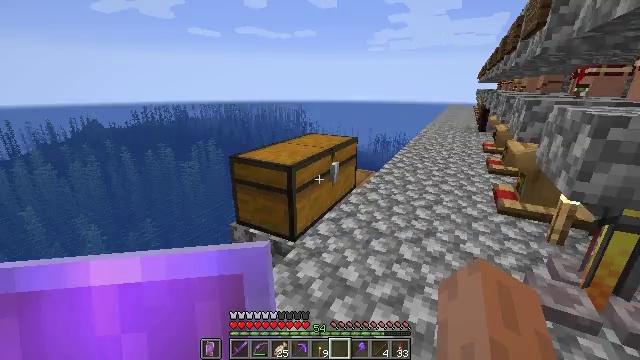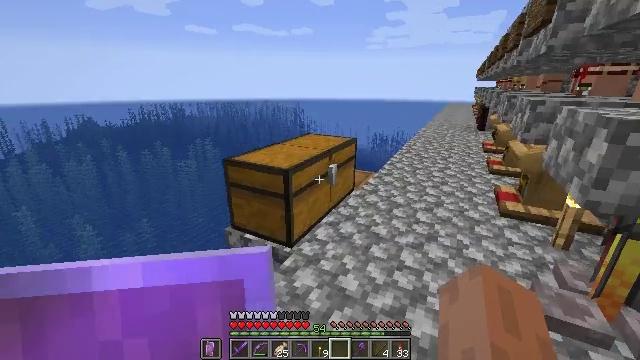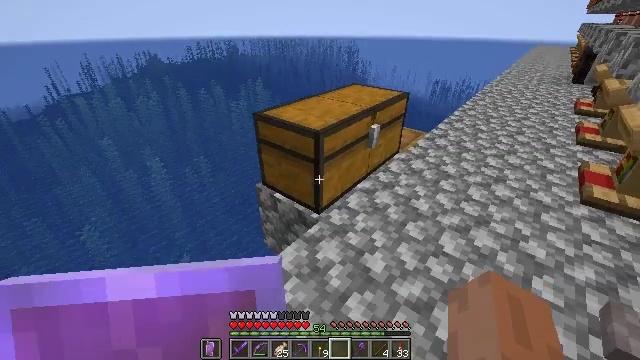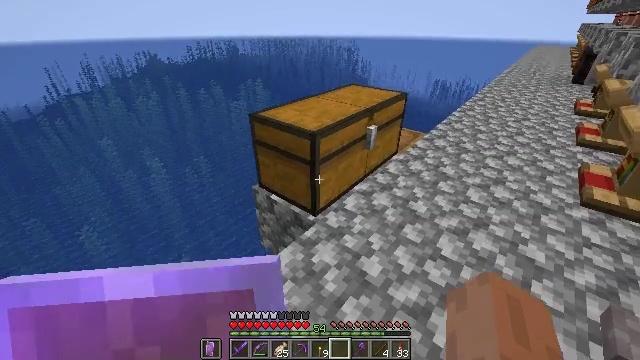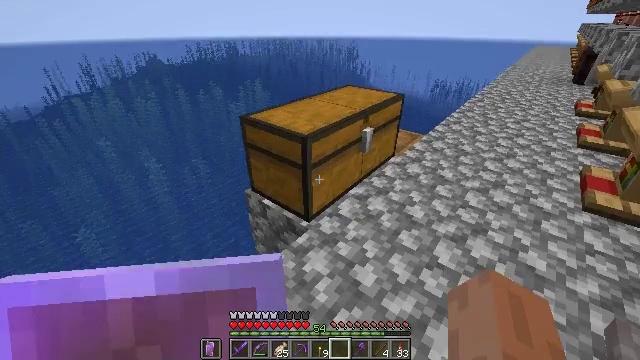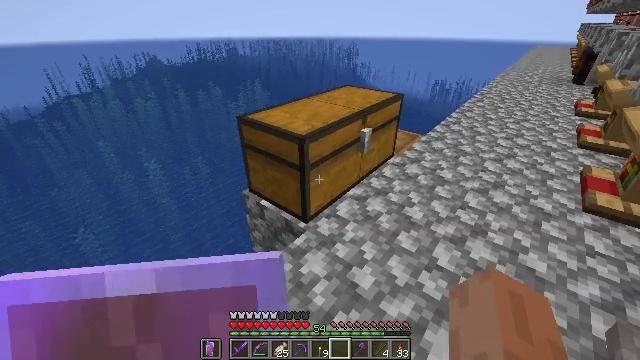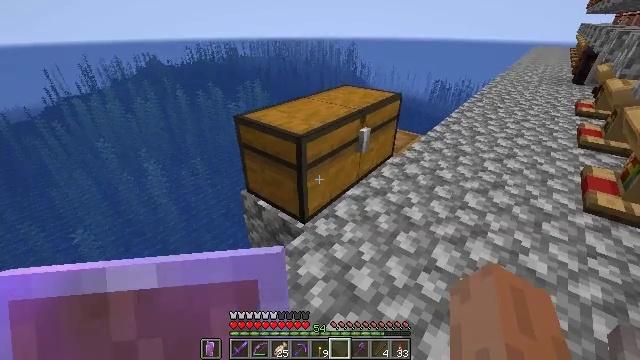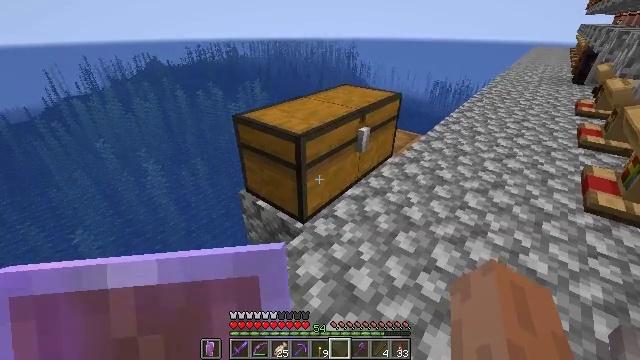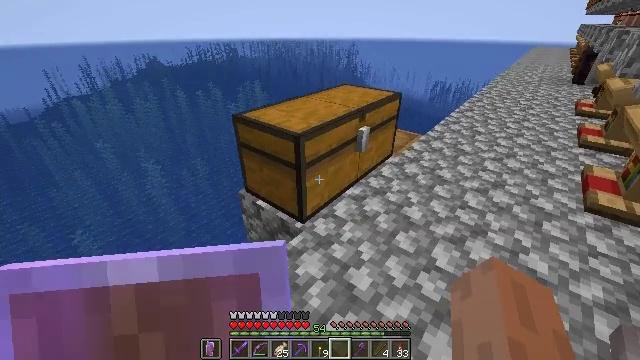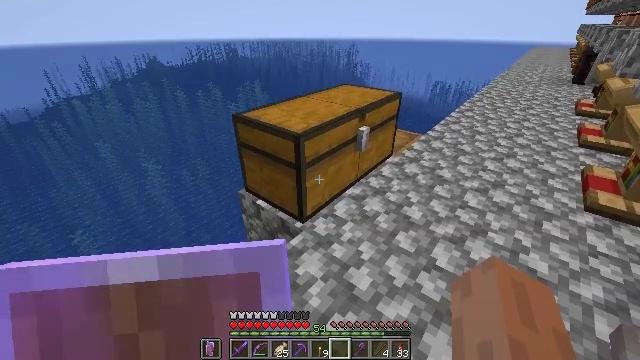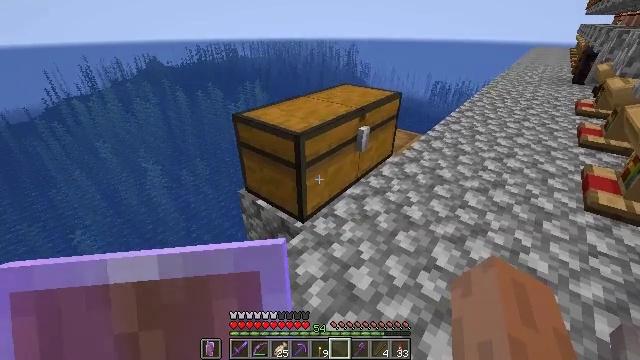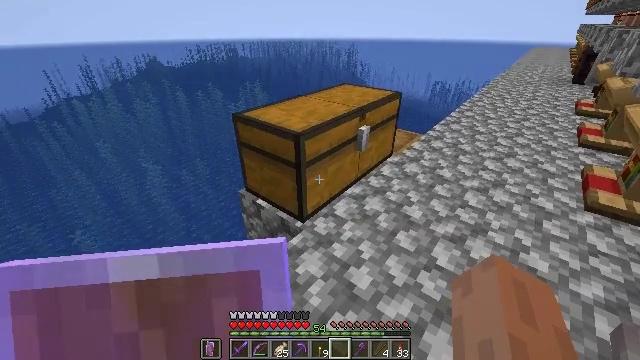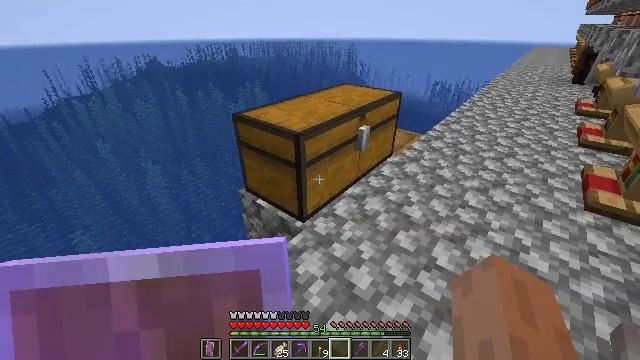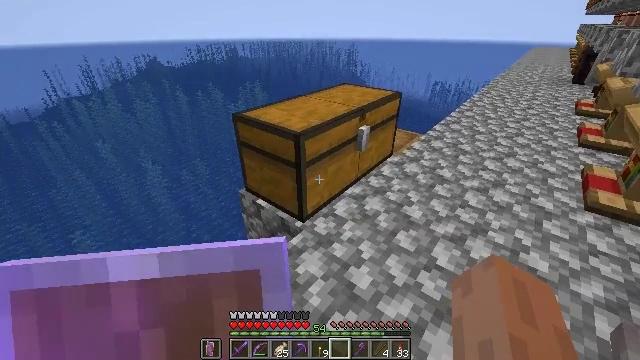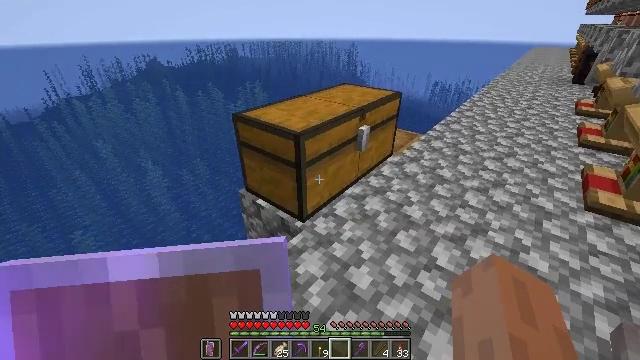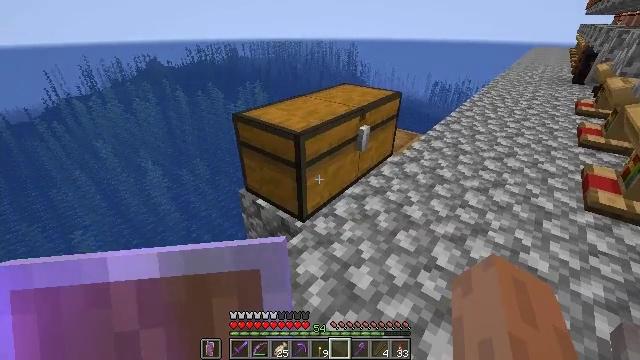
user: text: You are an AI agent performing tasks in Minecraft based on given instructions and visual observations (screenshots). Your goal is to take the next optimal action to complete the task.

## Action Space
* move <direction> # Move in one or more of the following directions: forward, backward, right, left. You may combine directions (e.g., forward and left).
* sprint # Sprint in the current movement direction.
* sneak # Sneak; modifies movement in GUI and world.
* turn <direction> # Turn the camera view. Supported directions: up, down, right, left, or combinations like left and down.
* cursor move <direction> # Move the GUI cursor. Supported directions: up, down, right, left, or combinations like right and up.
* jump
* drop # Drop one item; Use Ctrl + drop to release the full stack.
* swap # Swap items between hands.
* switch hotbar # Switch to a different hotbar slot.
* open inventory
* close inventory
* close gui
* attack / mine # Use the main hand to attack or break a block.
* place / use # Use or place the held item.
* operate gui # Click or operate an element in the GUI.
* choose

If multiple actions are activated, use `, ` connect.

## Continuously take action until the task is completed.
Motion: motion action
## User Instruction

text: Mine seagrass underwater.
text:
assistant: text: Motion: move forward and move right
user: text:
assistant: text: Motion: move forward and move right, turn left and down
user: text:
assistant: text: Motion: no_op
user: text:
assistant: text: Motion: no_op
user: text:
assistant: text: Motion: no_op
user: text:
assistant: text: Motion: no_op
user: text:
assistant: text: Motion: no_op
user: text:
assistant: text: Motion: no_op
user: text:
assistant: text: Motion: no_op
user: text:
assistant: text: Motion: no_op
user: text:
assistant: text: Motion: no_op
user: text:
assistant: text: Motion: no_op
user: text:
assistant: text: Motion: no_op
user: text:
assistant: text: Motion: no_op
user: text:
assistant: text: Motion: no_op
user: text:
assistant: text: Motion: no_op
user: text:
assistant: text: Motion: no_op
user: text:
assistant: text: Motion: move forward
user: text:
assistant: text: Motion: move forward
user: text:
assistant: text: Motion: move forward
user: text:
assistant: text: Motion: move forward and move right
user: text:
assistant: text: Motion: move forward and move right
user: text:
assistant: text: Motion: move forward and move right
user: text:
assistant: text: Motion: move forward and move right
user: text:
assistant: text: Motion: move forward and move right
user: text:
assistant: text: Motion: move forward and move right
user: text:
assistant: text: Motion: move forward and move right
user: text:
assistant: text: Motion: move forward and move right
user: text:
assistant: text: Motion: move forward and move right
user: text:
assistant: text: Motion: move forward and move right